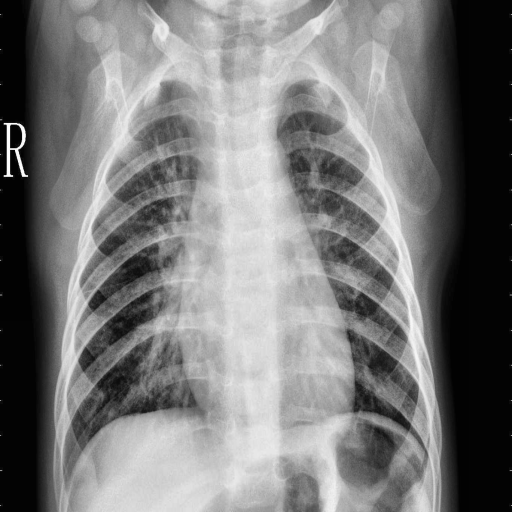
Finding: PNEUMONIA